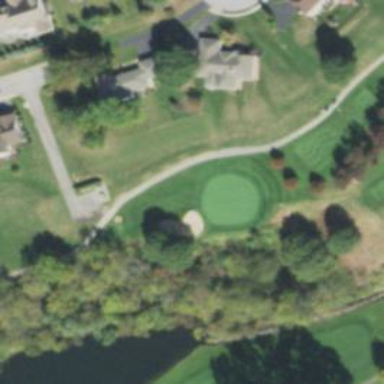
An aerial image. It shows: Golf hole.